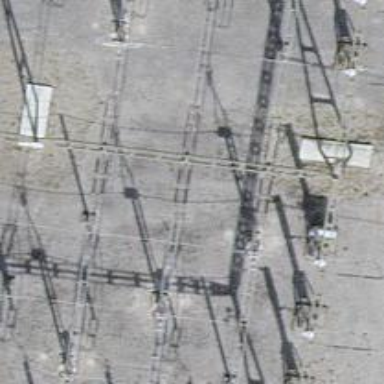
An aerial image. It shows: Insulator used in power equipment.